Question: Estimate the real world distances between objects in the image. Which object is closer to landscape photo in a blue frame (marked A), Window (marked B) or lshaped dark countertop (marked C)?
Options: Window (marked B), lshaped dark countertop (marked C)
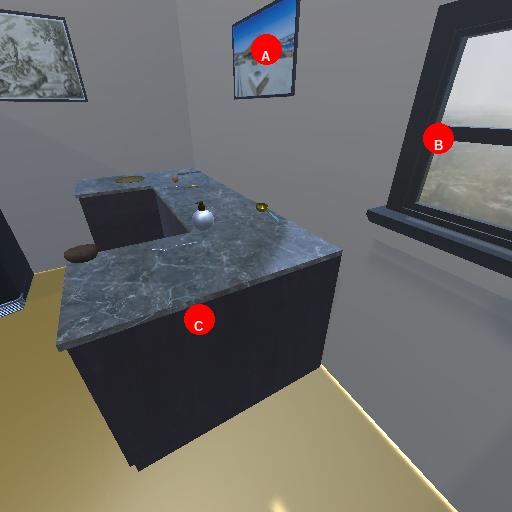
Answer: Window (marked B)